Question: This is my Gradle:app file

Error I get when I try to rebuild:
"All gms/firebase libaries must use the exact same version specification. Found versions 11.6.0, 10.2.0. Examples include com.google.android.gms:play-services-auth:11.6.0 and com.google.android.gms:play-services-location:10.2.0"
Anyone know how to get rid of the error?
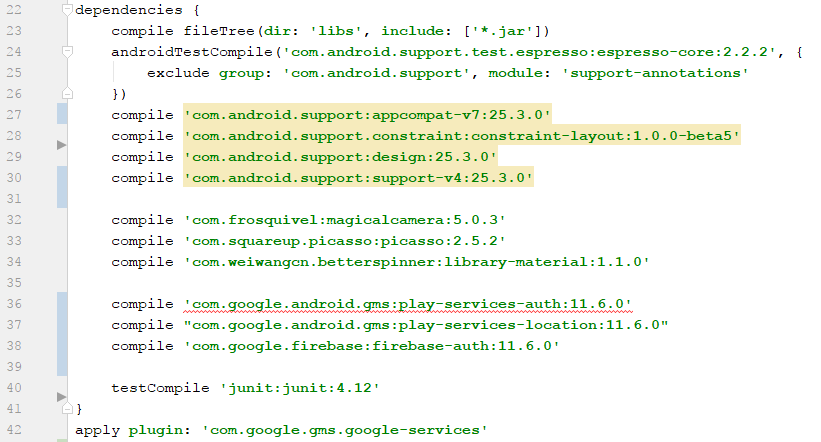
Answer: Run './gradlew app:dependencies' to see what your transitive dependencies are (this will show what lib is depending on '10.2.0' for example)